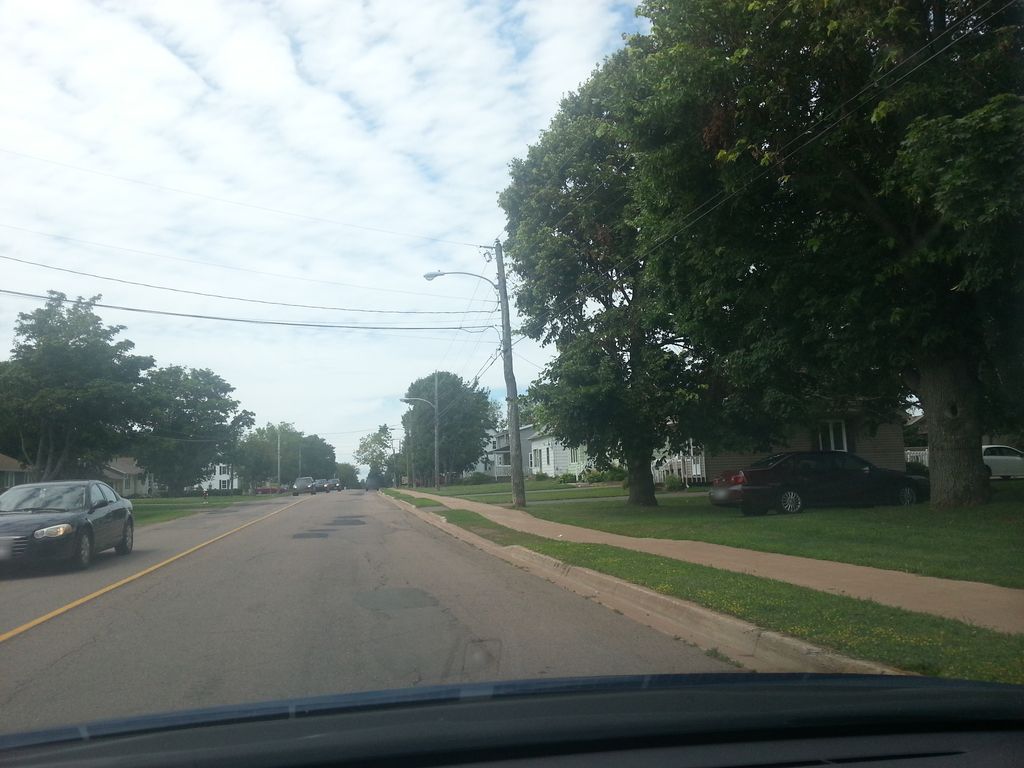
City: charlottetown